Question: I need result as this.

My xml
'''
<?xml version="1.0" encoding="utf-8"?>
<RelativeLayout
xmlns:android="http://schemas.android.com/apk/res/android"
android:layout_width="fill_parent"
android:layout_height="fill_parent">
<include layout="@layout/background_water"/>
<LinearLayout
android:layout_width="fill_parent"
android:layout_height="fill_parent"
android:orientation="vertical">
<ScrollView
android:layout_width="fill_parent"
android:layout_height="wrap_content">
<include layout="@layout/finish_order_content"/>
</ScrollView>
<RelativeLayout
android:layout_width="match_parent"
android:layout_height="wrap_content">
<Button
android:id="@+id/sendOrder"
android:text="Oformit' zakaz"
android:layout_width="fill_parent"
android:layout_height="wrap_content"
android:layout_alignParentBottom="true"
android:layout_marginLeft="4dp"
android:layout_marginRight="4dp"
android:layout_marginBottom="8dp"
android:background="@drawable/btn_orange"/>
</RelativeLayout>
</LinearLayout>
</RelativeLayout>
'''
If ScrollView have a very long content then Button not show (I see only ScrollView). How to fix it?
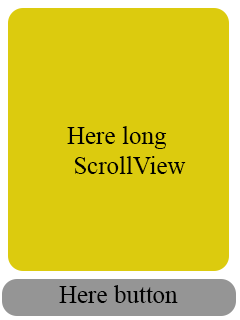
Answer: You can do something like below. Add 'android:layout_above="@id/sendOrder"' to 'ScrollView' to make it appear above the button and set its height 'fill_parent' to fill the available space.
I'm not sure how '<include layout="@layout/background_water"/>' should work though as you haven't included it in the picture above.
'''
<?xml version="1.0" encoding="utf-8"?>
<RelativeLayout
xmlns:android="http://schemas.android.com/apk/res/android"
android:layout_width="fill_parent"
android:layout_height="fill_parent">
<Button
android:id="@+id/sendOrder"
android:text="Oformit' zakaz"
android:layout_width="fill_parent"
android:layout_height="wrap_content"
android:layout_alignParentBottom="true"
android:layout_marginLeft="4dp"
android:layout_marginRight="4dp"
android:layout_marginBottom="8dp"
android:background="@drawable/btn_orange"/>
<include layout="@layout/background_water"/>
<ScrollView
android:layout_width="fill_parent"
android:layout_height="fill_parent"
android:layout_above="@id/sendOrder">
<include layout="@layout/finish_order_content"/>
</ScrollView>
</RelativeLayout>
'''